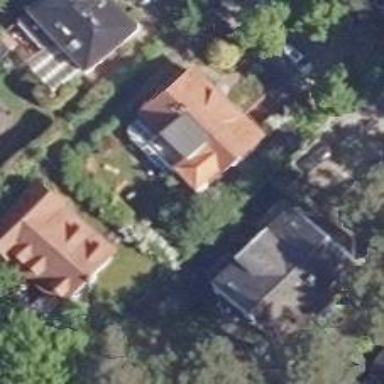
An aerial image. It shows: Gabled roof adorns the apartments building.